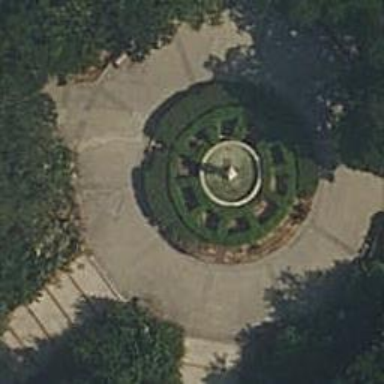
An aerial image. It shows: Beautiful fountain.